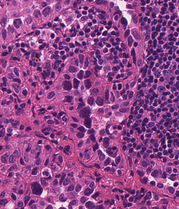
Tumor epithelial tissue: yes
Tumor-associated stroma tissue: yes
Normal tissue: no